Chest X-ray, AP view. Patient: 62 years old, sex F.
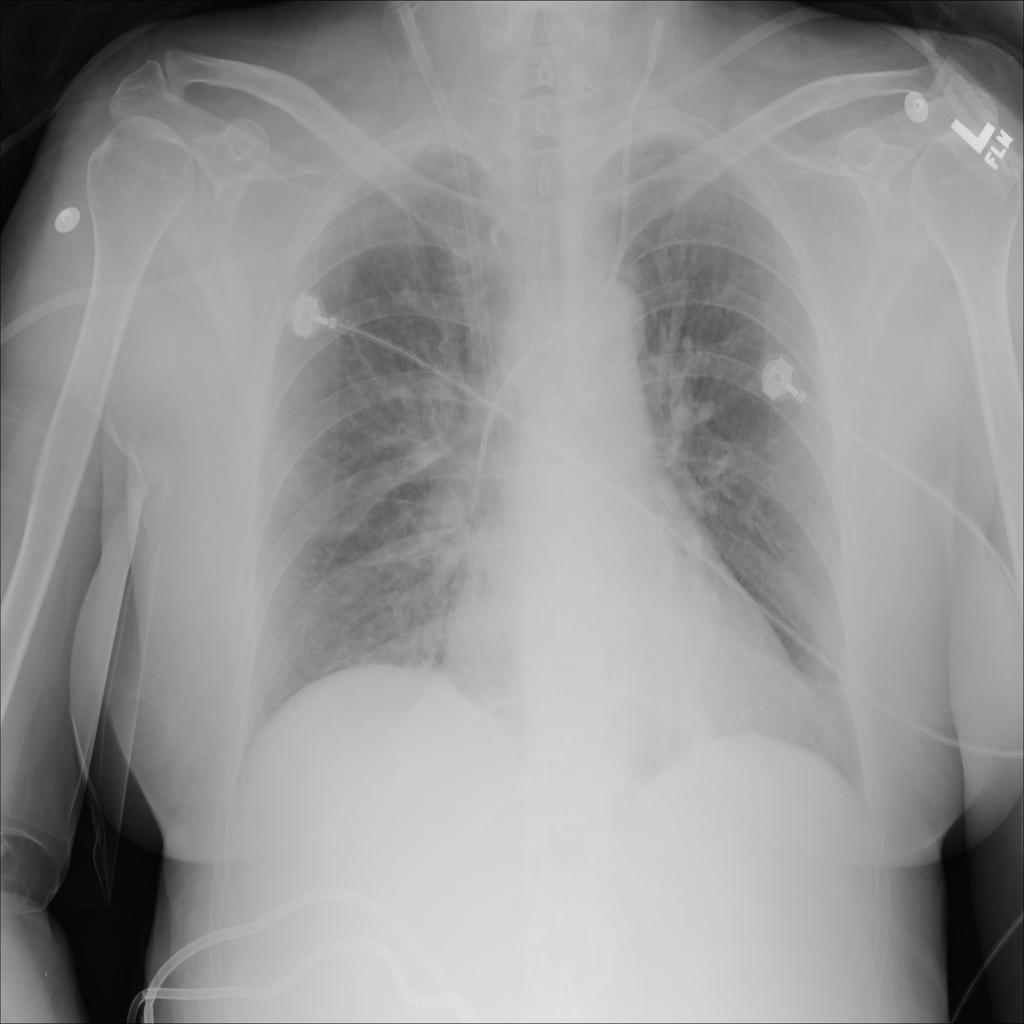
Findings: Atelectasis, Infiltration